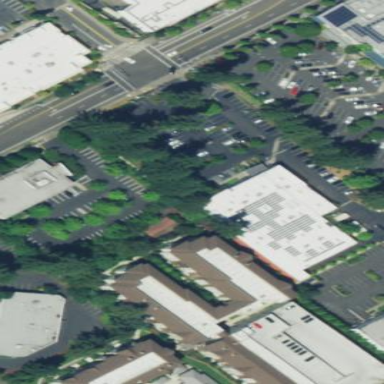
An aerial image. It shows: Outdoor shop located in building.